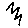
Label: zigzag